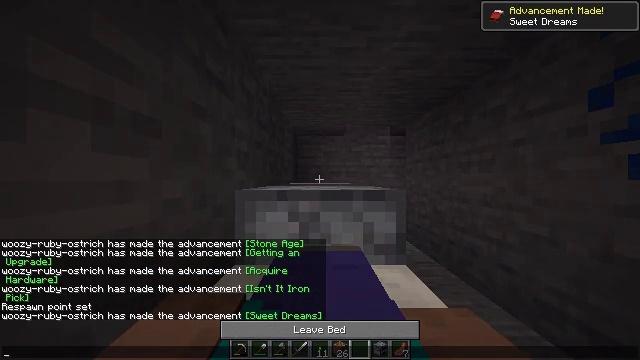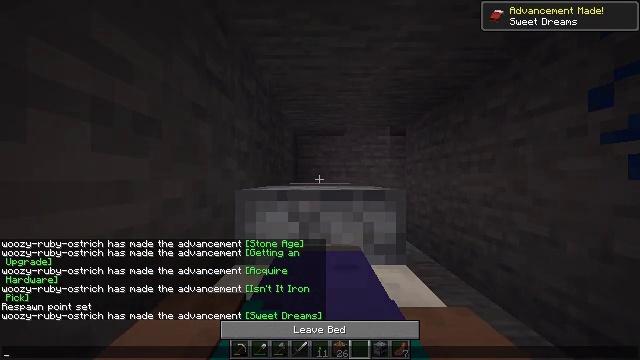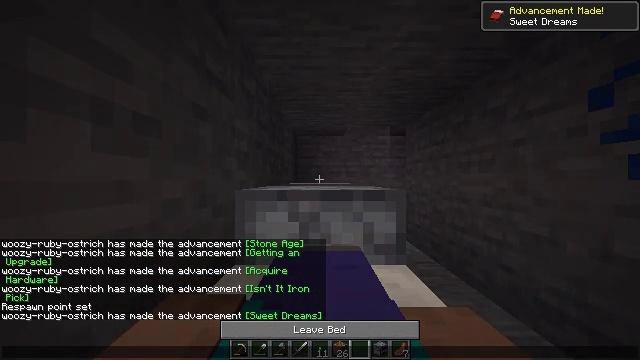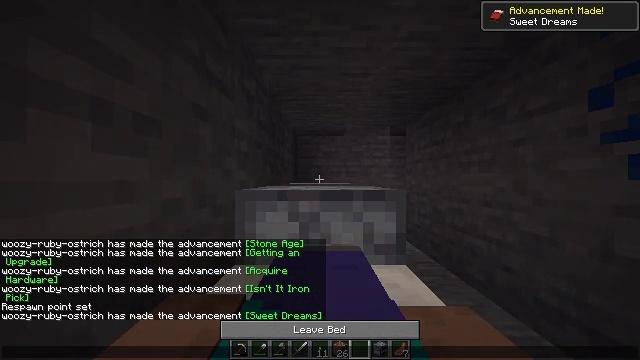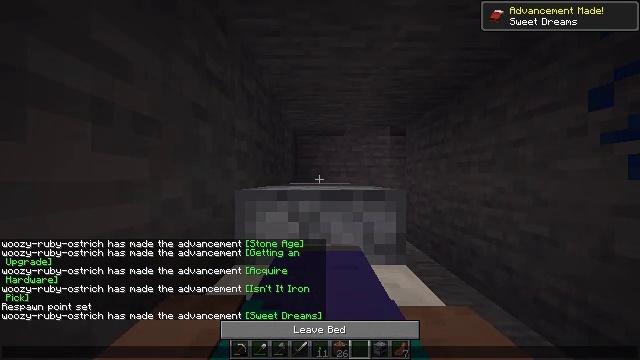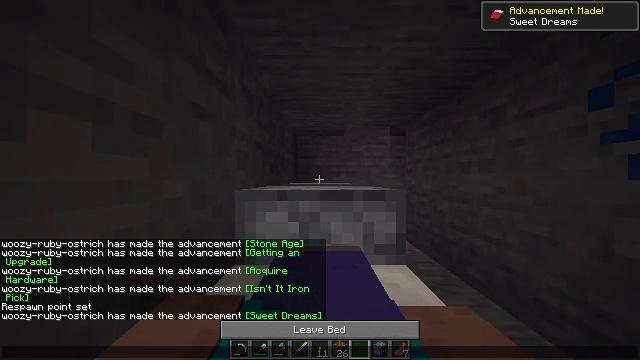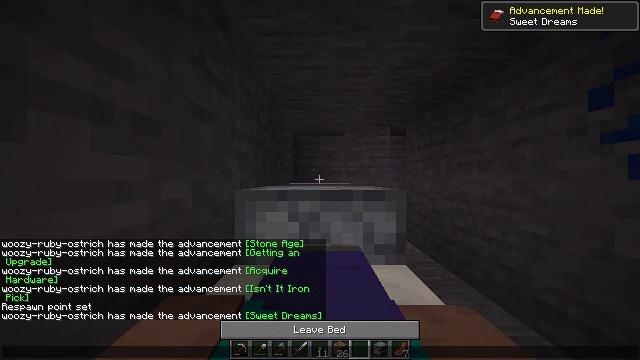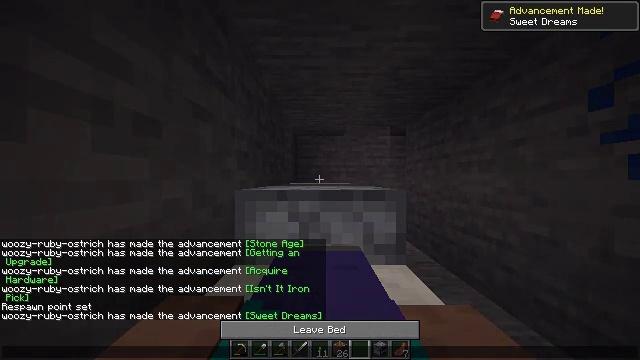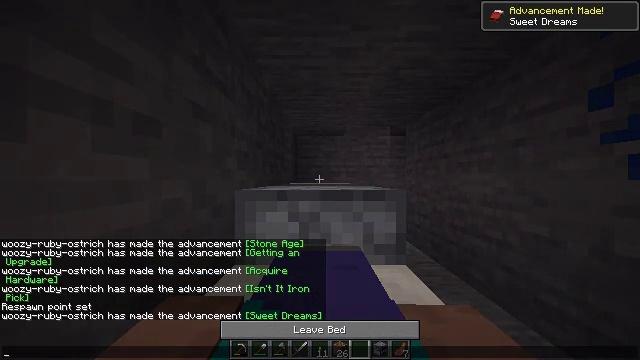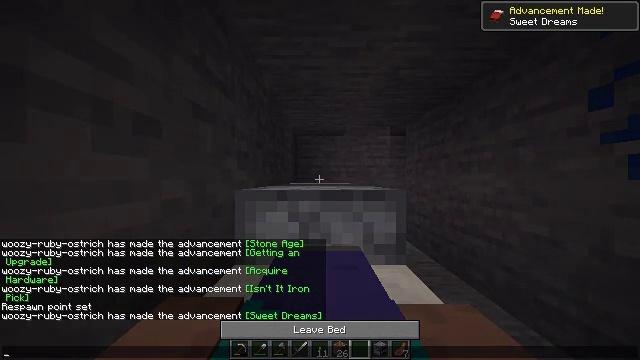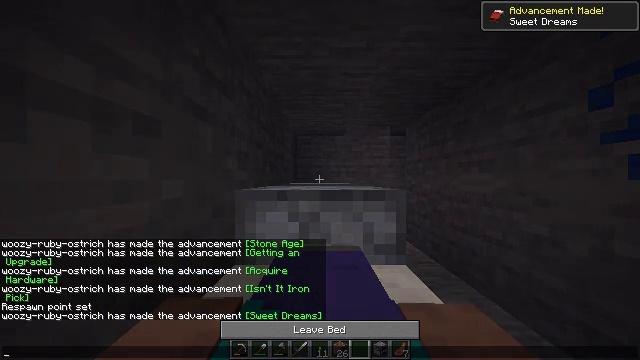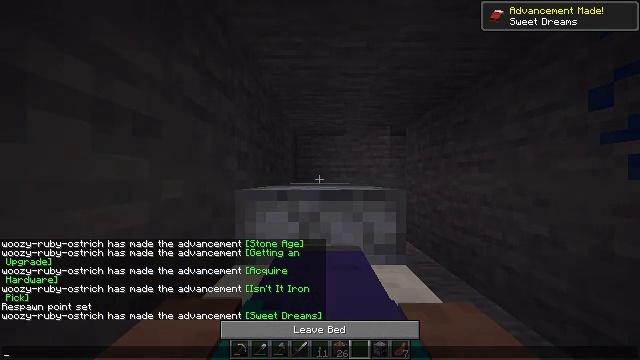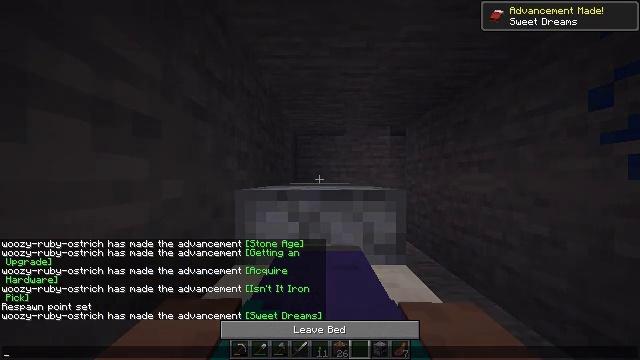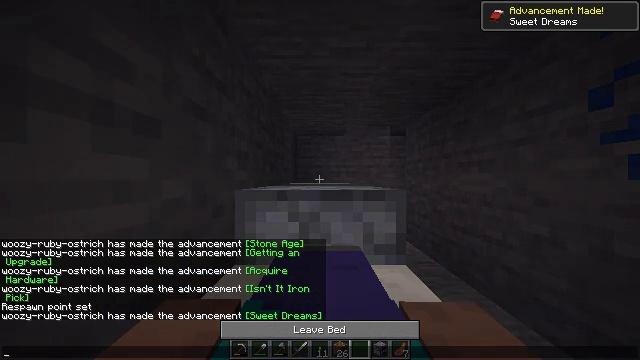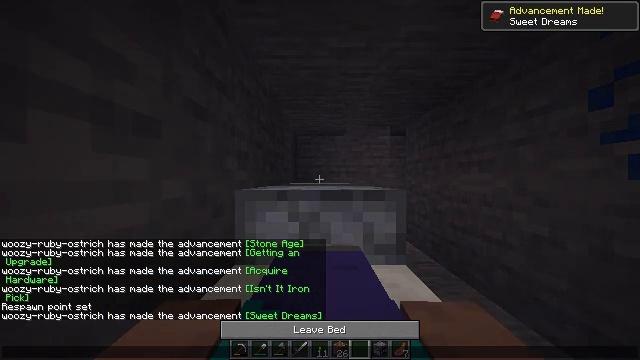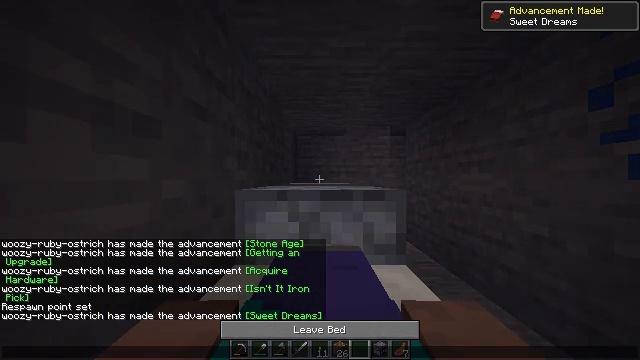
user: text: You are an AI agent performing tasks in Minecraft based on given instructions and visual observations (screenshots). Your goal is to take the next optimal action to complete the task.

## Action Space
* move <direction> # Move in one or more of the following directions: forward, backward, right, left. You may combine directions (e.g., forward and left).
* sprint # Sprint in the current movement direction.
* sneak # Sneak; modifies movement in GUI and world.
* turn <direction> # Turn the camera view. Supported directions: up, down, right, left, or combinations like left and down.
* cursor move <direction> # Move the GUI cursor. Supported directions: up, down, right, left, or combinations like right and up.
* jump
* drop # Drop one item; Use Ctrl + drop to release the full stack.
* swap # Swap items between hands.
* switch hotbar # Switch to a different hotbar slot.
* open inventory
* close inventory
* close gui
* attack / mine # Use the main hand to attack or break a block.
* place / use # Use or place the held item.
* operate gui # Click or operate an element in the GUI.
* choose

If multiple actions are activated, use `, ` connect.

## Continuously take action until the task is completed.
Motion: motion action
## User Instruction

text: Drop a pumpkin.
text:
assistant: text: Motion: no_op
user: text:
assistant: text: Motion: no_op
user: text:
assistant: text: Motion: no_op
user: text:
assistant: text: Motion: no_op
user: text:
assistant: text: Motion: no_op
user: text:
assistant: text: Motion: no_op
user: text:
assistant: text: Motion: no_op
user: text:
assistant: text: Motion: no_op
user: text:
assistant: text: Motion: no_op
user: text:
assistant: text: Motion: no_op
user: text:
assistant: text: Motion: no_op
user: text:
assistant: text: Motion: no_op
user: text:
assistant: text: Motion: no_op
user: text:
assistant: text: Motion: no_op
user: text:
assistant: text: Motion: no_op
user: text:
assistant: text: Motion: no_op
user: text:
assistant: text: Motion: no_op
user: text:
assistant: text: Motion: no_op
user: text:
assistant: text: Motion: no_op
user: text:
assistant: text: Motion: no_op
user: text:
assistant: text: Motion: no_op
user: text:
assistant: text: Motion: no_op
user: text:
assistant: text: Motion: no_op
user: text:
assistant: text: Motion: no_op
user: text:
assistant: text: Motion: no_op
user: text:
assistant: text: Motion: no_op
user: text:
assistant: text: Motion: no_op
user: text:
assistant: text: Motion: no_op
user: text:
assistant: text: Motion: no_op
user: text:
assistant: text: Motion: no_op